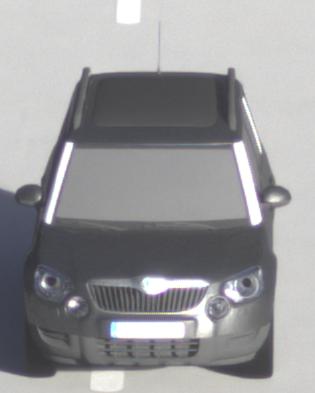
Make: Skoda
Model: Yeti 1.2 TSI
Detailed model: Yeti
Model produced from: 2009/11
Model produced until: 2011/10
Doors: 5
Color: gray
Road condition: dry road
Daytime: sunrise or sunset
Contrast: medium contrast